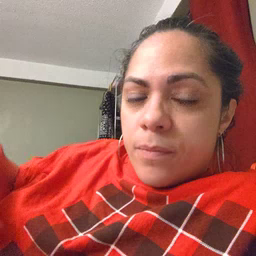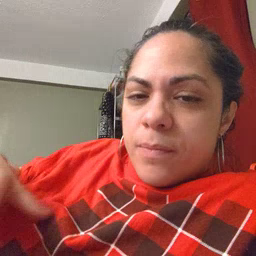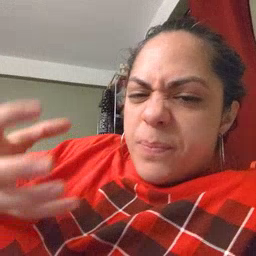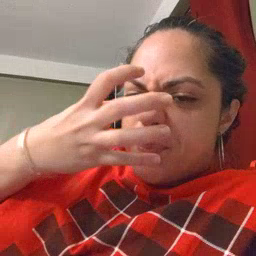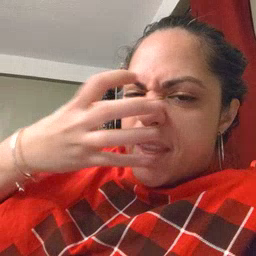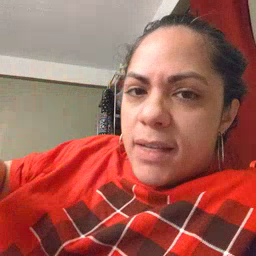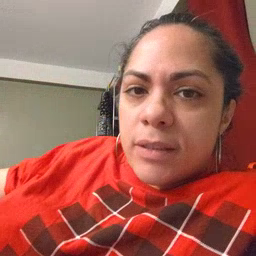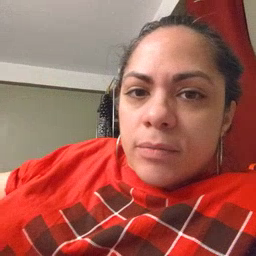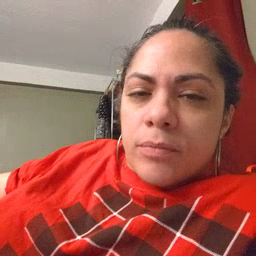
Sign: mad